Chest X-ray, AP view. Patient: 46 years old, sex M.
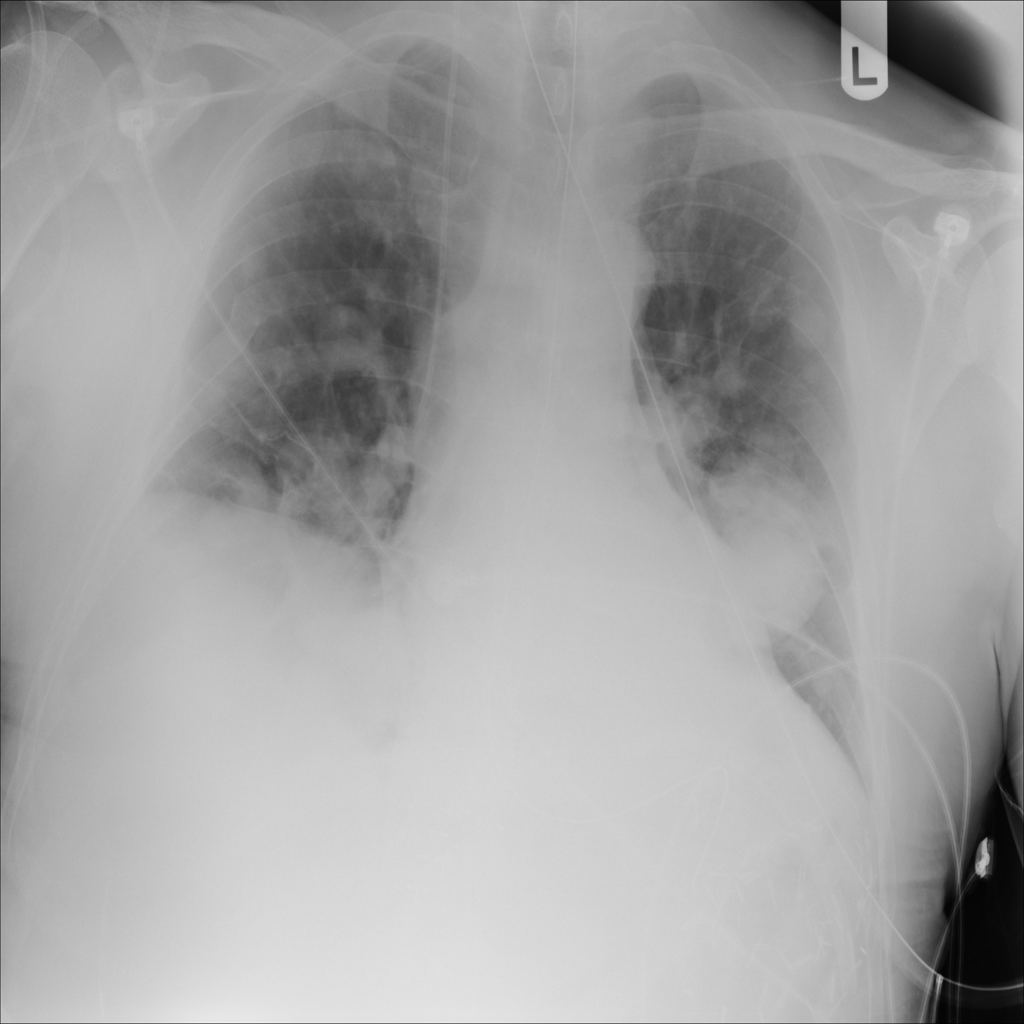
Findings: Mass